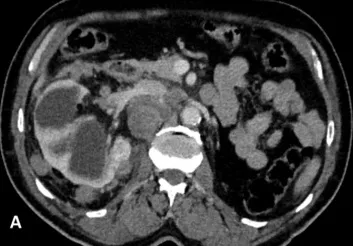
CT scan showing.
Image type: radiology (ct)